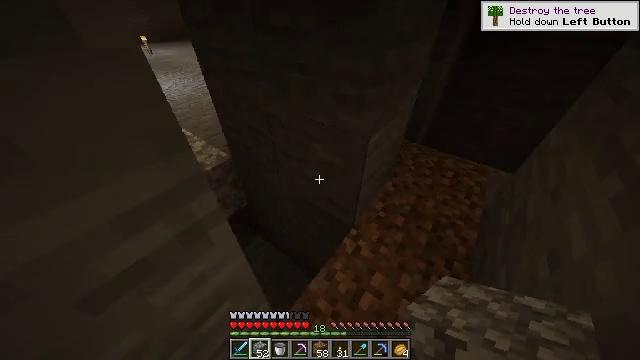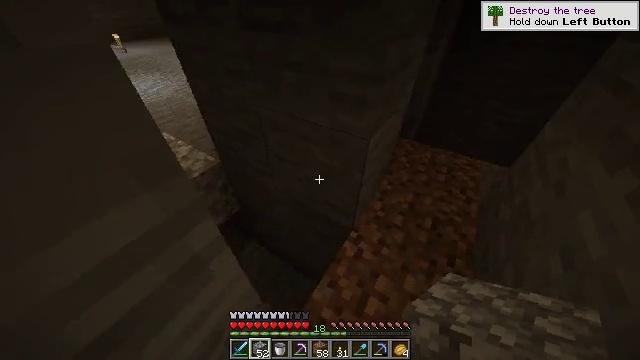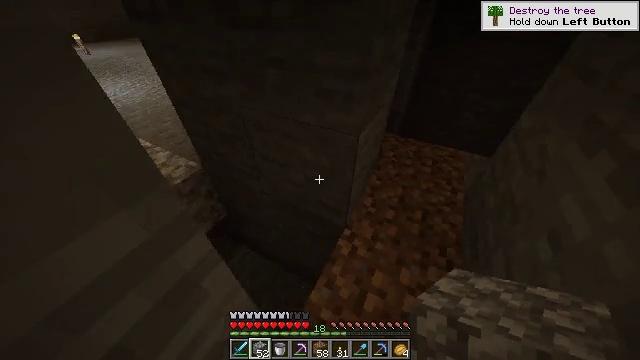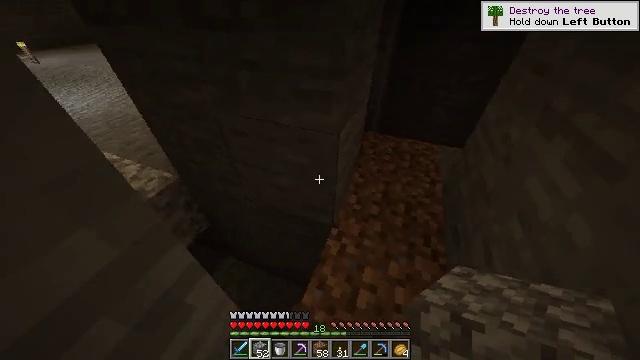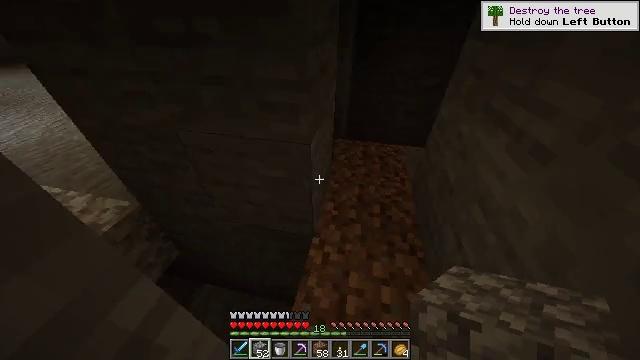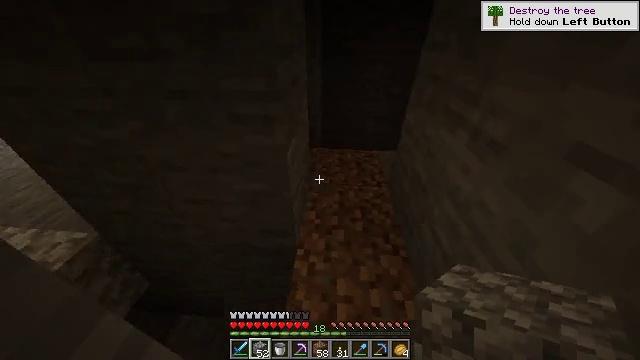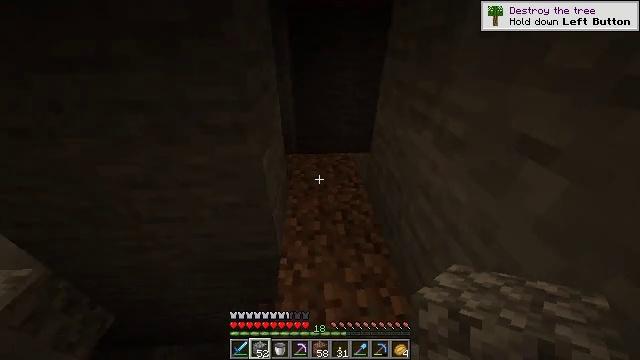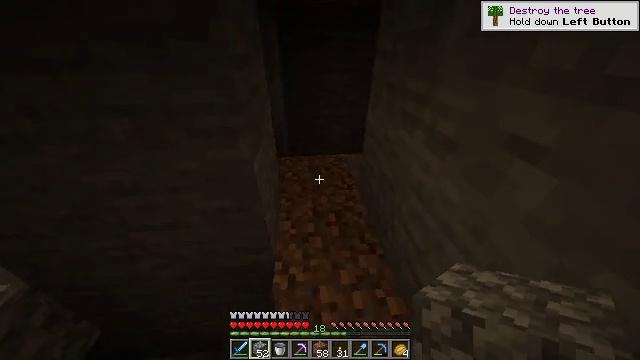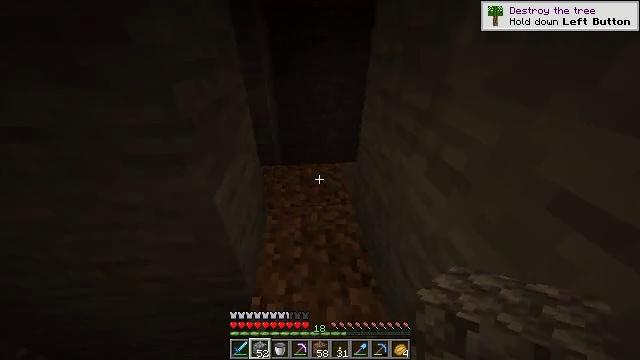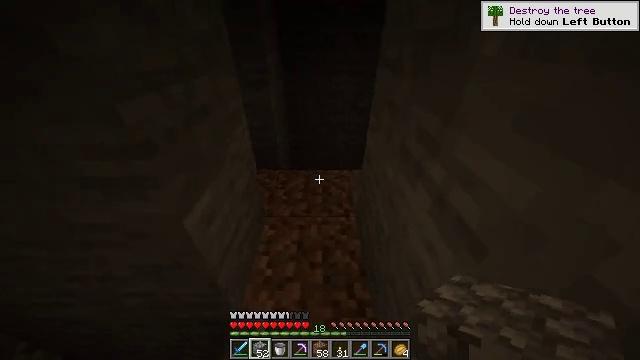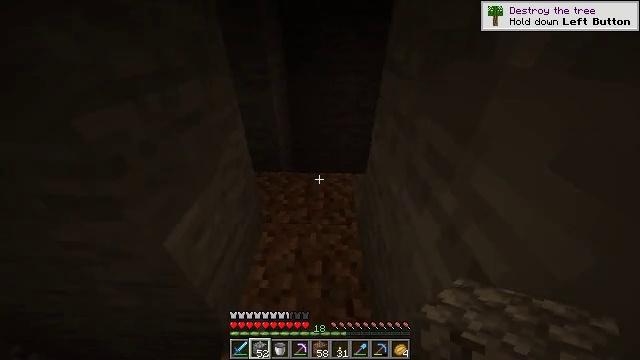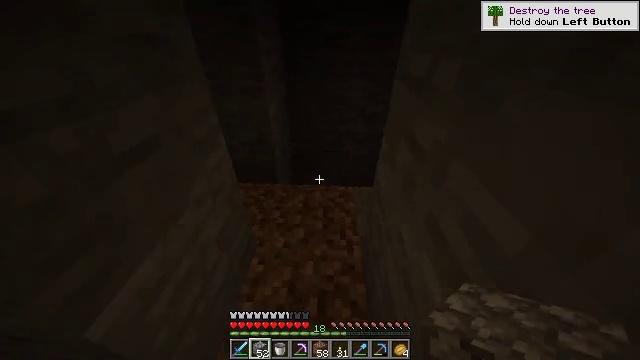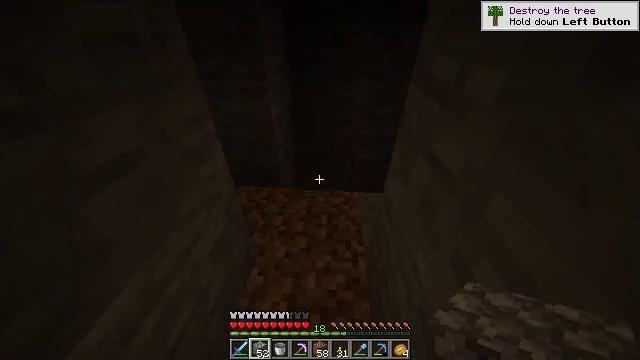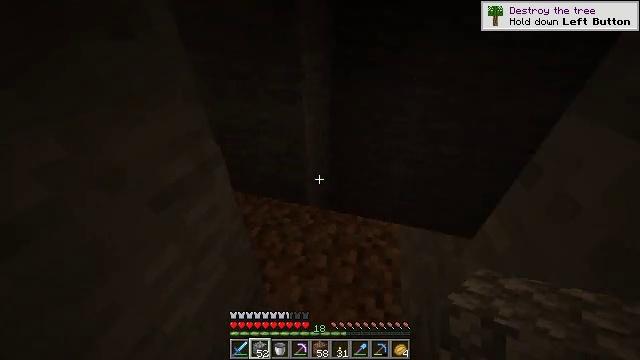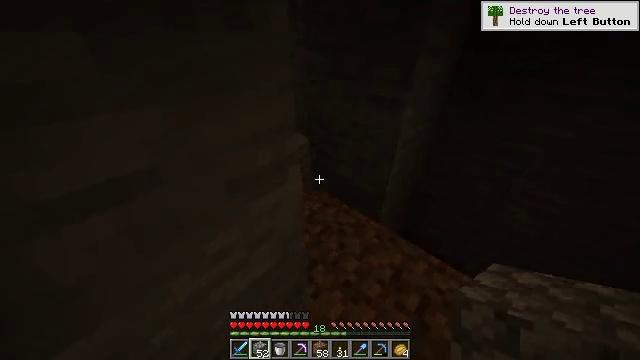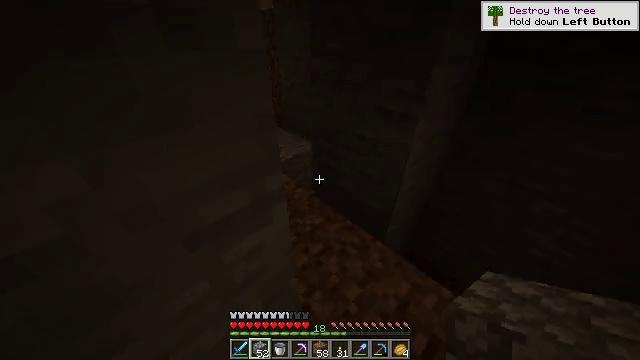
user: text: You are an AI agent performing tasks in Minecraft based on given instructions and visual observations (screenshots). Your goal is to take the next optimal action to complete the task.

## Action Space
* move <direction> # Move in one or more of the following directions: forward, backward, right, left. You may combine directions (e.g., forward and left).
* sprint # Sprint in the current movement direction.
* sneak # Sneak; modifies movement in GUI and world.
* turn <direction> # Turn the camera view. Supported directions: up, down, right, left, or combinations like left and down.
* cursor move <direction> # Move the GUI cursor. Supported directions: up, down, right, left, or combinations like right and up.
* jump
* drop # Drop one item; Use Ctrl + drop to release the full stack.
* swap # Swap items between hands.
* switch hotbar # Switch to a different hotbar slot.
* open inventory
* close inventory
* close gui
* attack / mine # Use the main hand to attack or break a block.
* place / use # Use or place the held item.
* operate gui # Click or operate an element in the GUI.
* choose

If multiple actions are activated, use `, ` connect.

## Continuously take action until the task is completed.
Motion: motion action
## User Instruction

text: Make an oak sign using planks.
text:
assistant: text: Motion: turn right
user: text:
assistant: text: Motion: turn right
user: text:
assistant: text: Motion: turn right
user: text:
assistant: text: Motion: turn right and up
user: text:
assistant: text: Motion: turn right and up
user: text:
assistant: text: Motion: turn right and up
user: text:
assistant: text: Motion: move forward, turn right
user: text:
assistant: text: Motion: move forward and move right
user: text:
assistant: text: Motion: move forward and move right, turn left
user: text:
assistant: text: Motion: move forward, turn left
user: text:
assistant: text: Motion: move forward, turn left
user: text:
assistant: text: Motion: move forward, turn left
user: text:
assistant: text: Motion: move forward, turn left
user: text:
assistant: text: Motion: move forward, turn left
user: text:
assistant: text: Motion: move forward, turn left
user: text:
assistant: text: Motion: move forward, turn left
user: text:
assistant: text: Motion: move forward, turn left
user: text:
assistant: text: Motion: move forward, turn left and up
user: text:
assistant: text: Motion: move forward, turn left
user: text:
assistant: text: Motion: move forward, turn left
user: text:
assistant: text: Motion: move forward, turn left
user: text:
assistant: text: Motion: move forward, turn left
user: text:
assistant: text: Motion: move forward, turn left
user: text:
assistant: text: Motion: move forward
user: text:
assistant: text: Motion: move forward, turn left
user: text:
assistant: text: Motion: move forward, turn left
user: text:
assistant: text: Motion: move forward
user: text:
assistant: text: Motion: move forward, turn right and up
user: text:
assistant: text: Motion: move forward, turn right
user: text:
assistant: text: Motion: move forward and move left, turn right